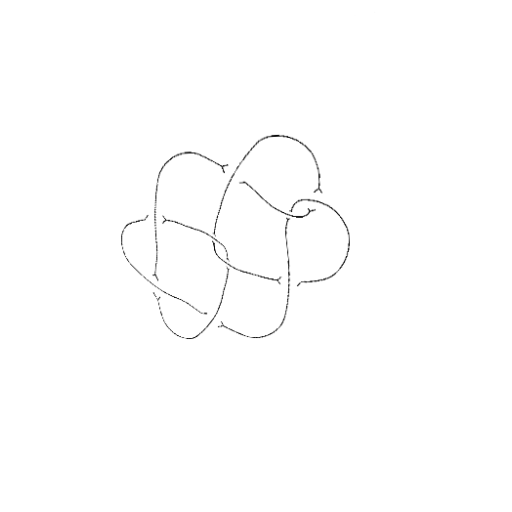
Crossing number: 9